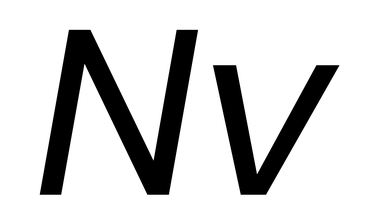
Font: Poppins-Italic